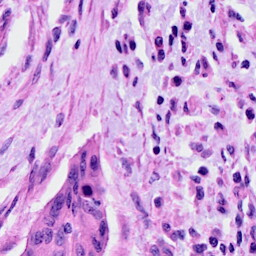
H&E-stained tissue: Cervix